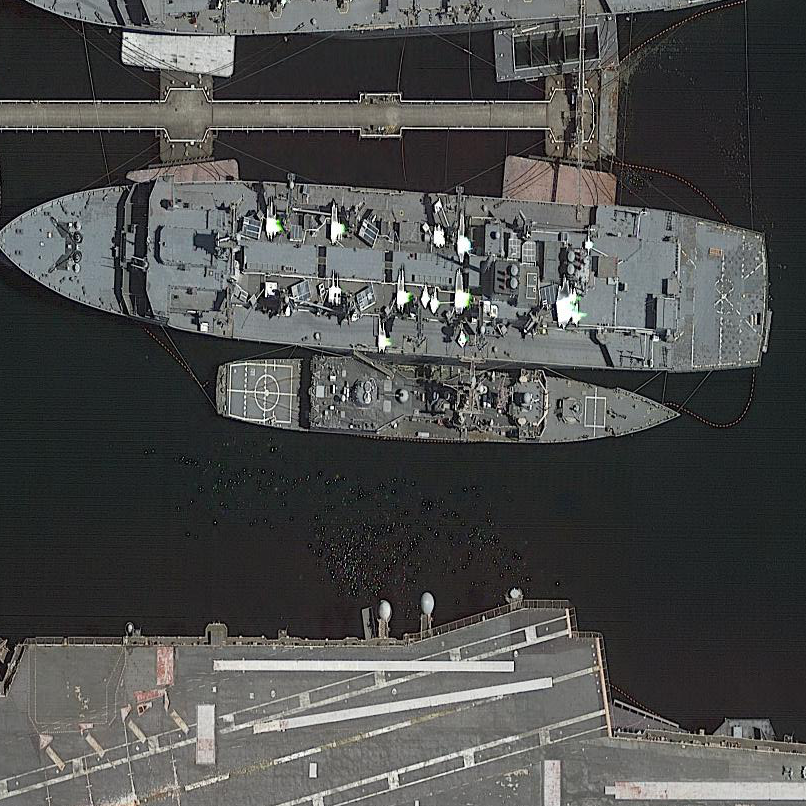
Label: cruiser